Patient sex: M
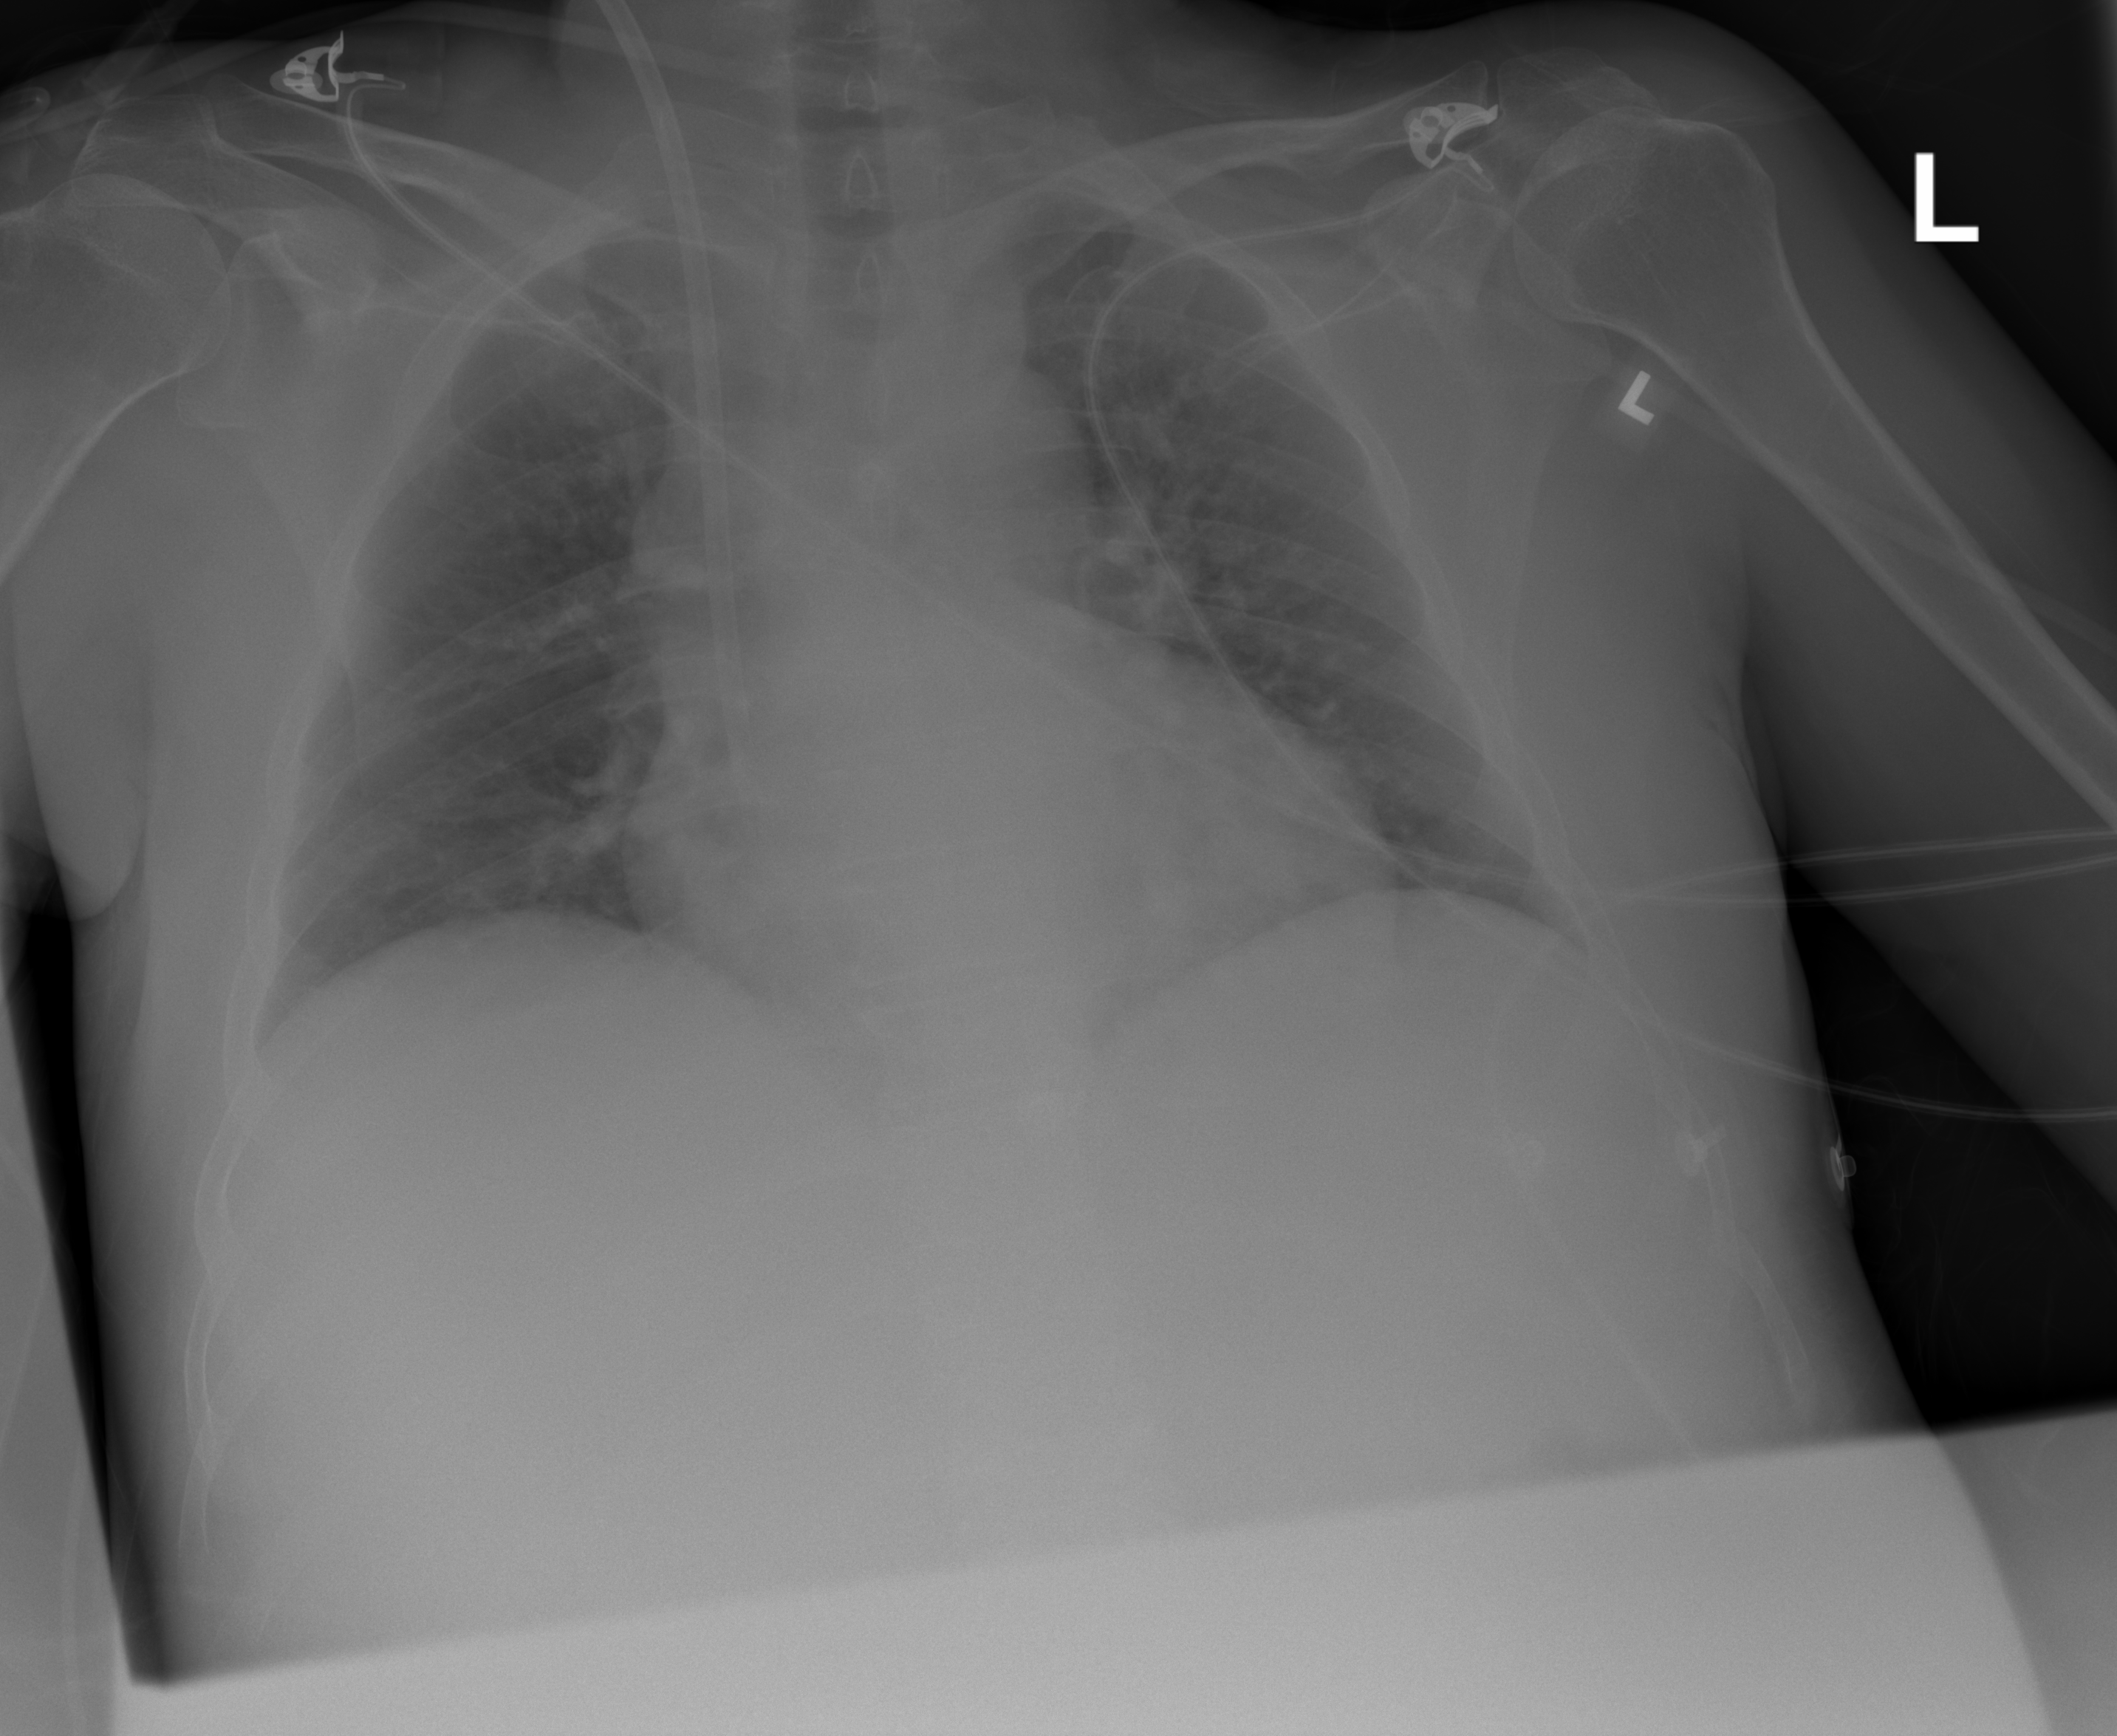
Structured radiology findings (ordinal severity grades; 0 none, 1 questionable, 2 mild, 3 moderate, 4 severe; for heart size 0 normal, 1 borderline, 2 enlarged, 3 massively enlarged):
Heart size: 0
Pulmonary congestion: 0
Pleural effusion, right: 0
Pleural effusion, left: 0
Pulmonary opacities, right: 0
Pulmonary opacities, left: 0
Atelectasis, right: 1
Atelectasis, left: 1